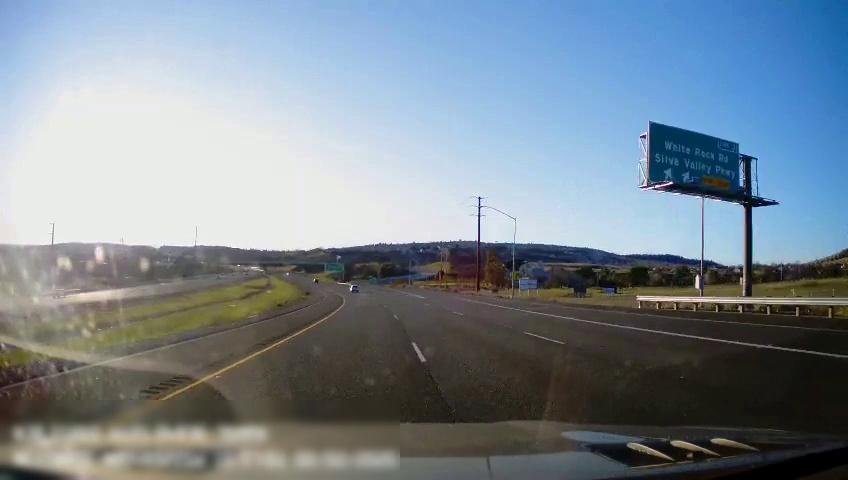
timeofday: Day
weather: Sunny
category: Drivable Space
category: Drivable Space
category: Vehicles | Car
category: Lanes | Current Lane
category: Lanes | Current Lane
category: Lanes | Alternate Lane
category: Lanes | Alternate Lane
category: Lanes | Alternate Lane
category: Traffic | Signs